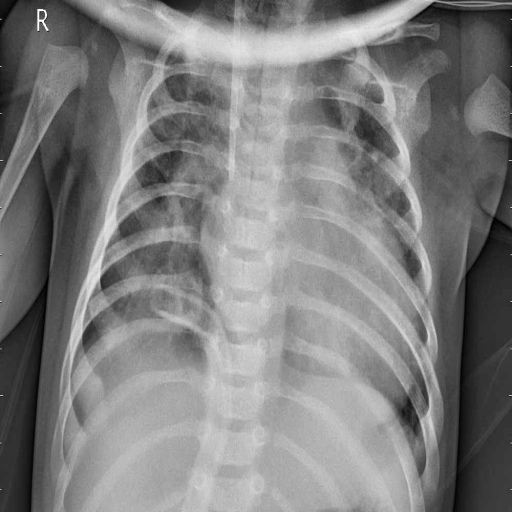
Finding: PNEUMONIA